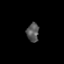
Tissue: prostate
Cell type: Epithelial cells
Senescence score: 0.3105
Nuclear area (px): 225
Mean DAPI intensity: 85.218